Question: I am using ggplot2 to plot a pointrange() plot, and both the x and y labels are oddly separate from the end of their respective ticks. This doesn't happen with all of the plots in this particular script, only a few, including this one (which is based on a subset of the available data, but shows the problem):

As you can see, the y axis labels are offset substantially to the left, and the x axis labels are offset substantially below the ticks, to the extent that they are overplotted above the axis label.
The only modification I have made to theme_bw() prior to producing this plot is to set theme_set(theme_bw(base_size = 8)) -- no changes have been deliberately made to the text justification prior to the plot code.
Here is a dput() of the subset plotted below:
'''
TestData:
structure(list(State = c("AL", "AZ", "CA", "CO", "CT", "DC",
"DE", "FL", "GA", "IL"), Year = c(2008L, 2008L, 2008L, 2008L,
2008L, 2008L, 2008L, 2008L, 2008L, 2008L), N = c(22L, 42L, 286L,
99L, 30L, 14L, 20L, 173L, 78L, 29L), Polarization = c(0.352923743188869,
0.505918664112271, 0.445768659699068, 0.555930347461176, -0.0133878043740006,
-0.380342319255035, -0.450998867087007, 0.385507917713463, 0.368070478718073,
0.23368733390603), PolarizationSE = c(0.16021790292877, 0.0650610761652209,
0.0100695976668952, 0.0270310803233059, 0.127526745827604, 0.296328985544823,
0.179653490097689, 0.0180113004747975, 0.0372516250664796, 0.112905812606479
), IDPol = c(0.198743353462518, 0.0416441096132583, 0.0551808637190376,
0.110549247724351, 0.302497569072991, -0.0343523165297017, -0.00367975496702999,
0.0520660142625065, 0.0762126127715774, 0.0936515057040723),
IDPolSE = c(0.102763798140243, 0.0523842634480865, 0.00789292373693809,
0.023425554880421, 0.0918856966184178, 0.184867986813743,
0.122339223641891, 0.0137386656250425, 0.0285951418531372,
0.0896433805255375), Estimate = c(0.00932965761458826, -0.000412018017715892,
0.00315002626133457, 0.00823125148777124, 0.000741919819714724,
-0.0211994171332907, -0.0218353390160545, 0.00290805283382581,
0.00406489584624635, 0.00604261698709428), Std..Error = c(0.00398420082222495,
0.00483343236746232, 0.00186579338568264, 0.0032167092866312,
0.00379995092553099, 0.0128981988697743, 0.0122846784163747,
0.00220581166165486, 0.00335683359383524, 0.00240425995025825
), StateN = structure(c(13L, 25L, 18L, 27L, 4L, 2L, 1L, 15L,
14L, 7L), .Label = c("DE (20)", "DC (14)", "WA (23)", "CT (30)",
"TX (365)", "NY (123)", "IL (29)", "PA (36)", "MI (114)",
"KS (28)", "OK (36)", "NJ (23)", "AL (22)", "GA (78)", "FL (173)",
"SC (69)", "MN (25)", "CA (286)", "OH (85)", "VA (34)", "IN (55)",
"OR (27)", "WI (22)", "NM (64)", "AZ (42)", "TN (77)", "CO (99)",
"LA (83)", "MA (22)", "NC (65)", "MS (63)"), class = "factor")), .Names = c("State",
"Year", "N", "Polarization", "PolarizationSE", "IDPol", "IDPolSE",
"Estimate", "Std..Error", "StateN"), row.names = c(1401L, 1403L,
1404L, 1405L, 1406L, 1407L, 1408L, 1409L, 1410L, 1414L), class = "data.frame")
'''
And here is the code used to produce the plot:
'''
TestData$StateN <- paste(TestData$State, " (", TestData$N, ")", sep = "")
TestData$StateN <- factor(TestData$StateN, levels = TestData$StateN[order(TestData$Polarization)])
ZP17Test <- ggplot(TestData,
aes(x = StateN, y = Polarization,
ymin = Polarization - 1.96 * PolarizationSE, ymax = Polarization + 1.96 * PolarizationSE))
ZP17Test <- ZP17Test + geom_hline(yintercept = 0, colour = I(MyPalette(5)[3]), alpha = I(7/12), size = I(1/3))
ZP17Test <- ZP17Test + geom_pointrange(size = I(1/3))
ZP17Test <- ZP17Test + scale_x_discrete("State (Number of Respondents)")
ZP17Test <- ZP17Test + opts(title = "State Polarization Levels in 2008",
axis.text.x = theme_text(angle=45, hjust=1, size = 7))
print(ZP17Test)
ggsave(plot = ZP17Test, "Analysis/Stack_Overflow.png", h = 4, w = 6)
'''
Thanks in advance for any help you can offer.
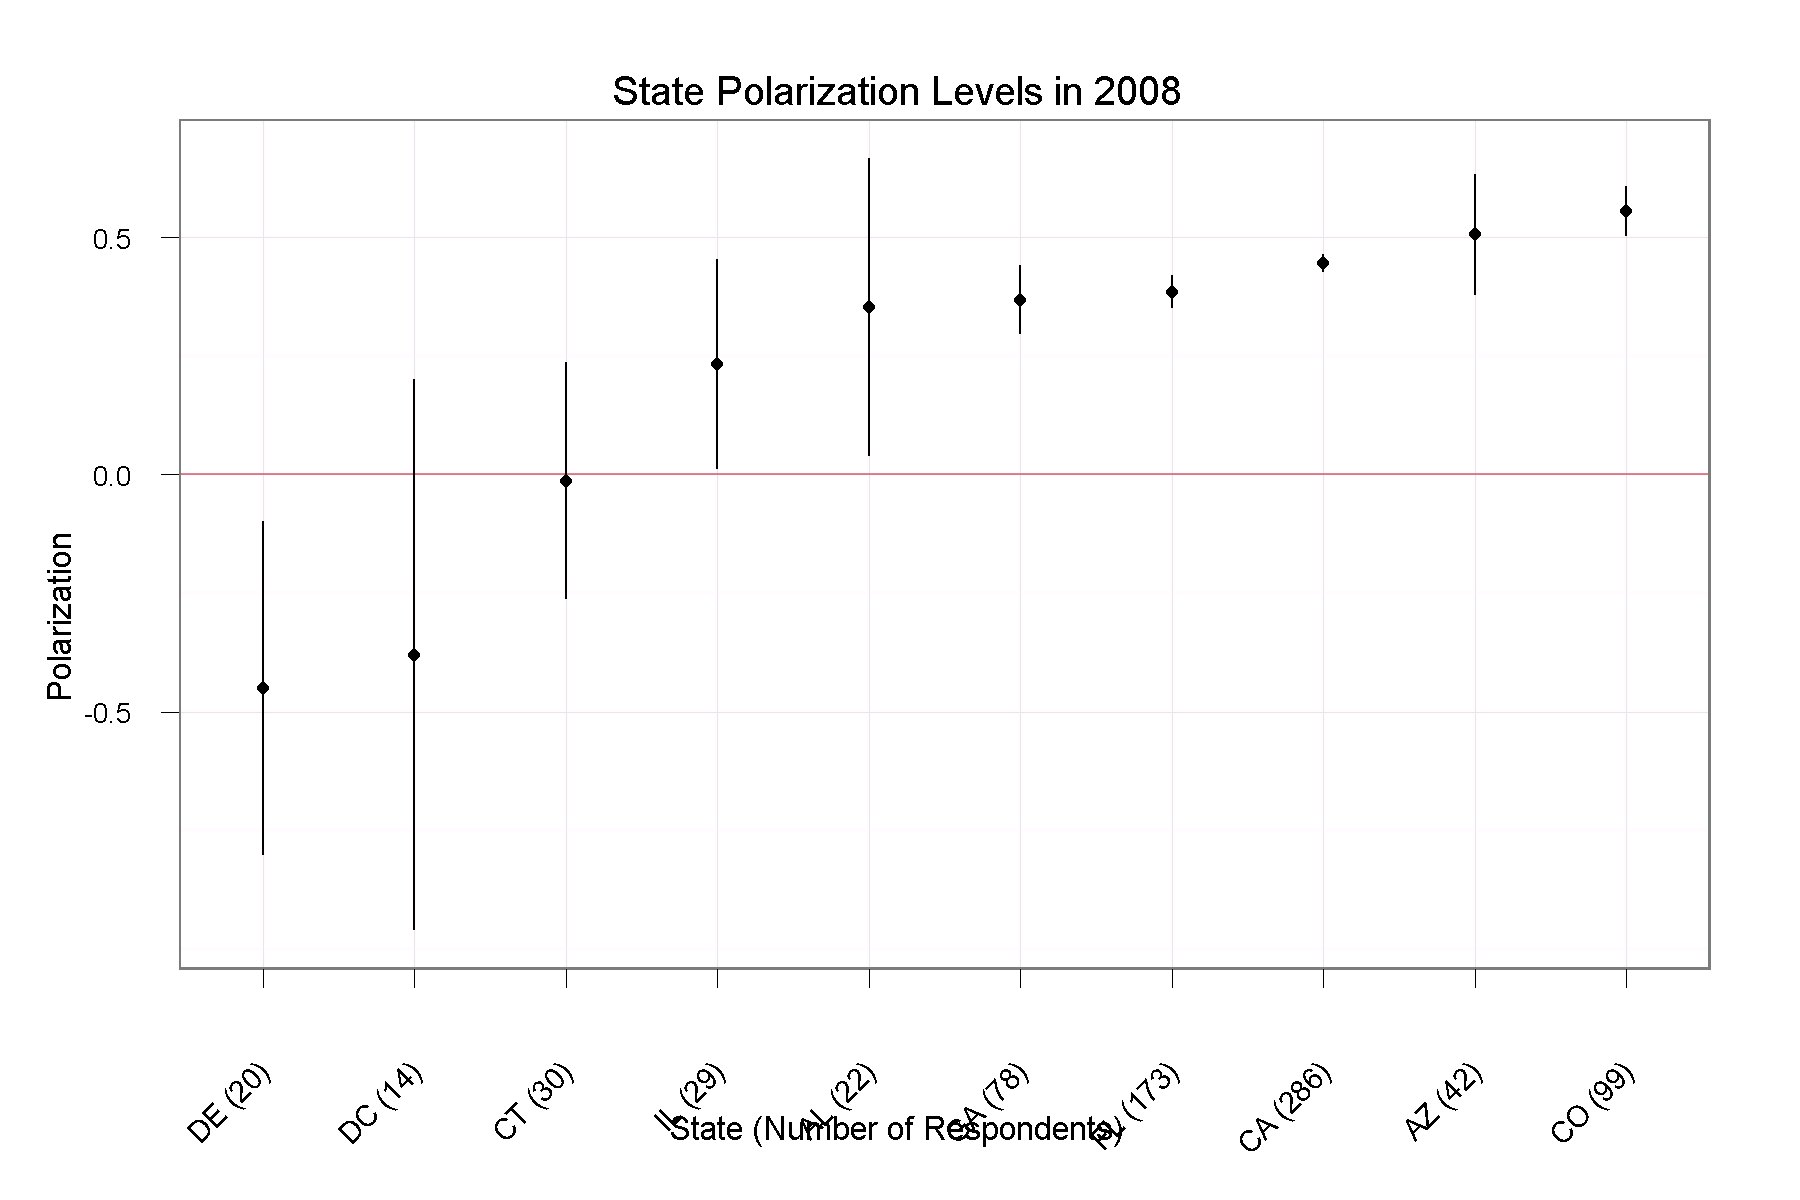
Answer: Angled axis text labels always messes with my head. What you wanted was this:
'''
axis.text.x = theme_text(hjust = 1,vjust = 1,angle=45, size = 7)
'''
The order you specify them in makes a difference, in my experience. I always have to fiddle with it until I get it just right. Smarter folks can probably remember the system to it.